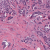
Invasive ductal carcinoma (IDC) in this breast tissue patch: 1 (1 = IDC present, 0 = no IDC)